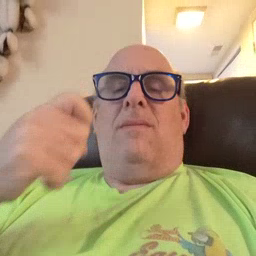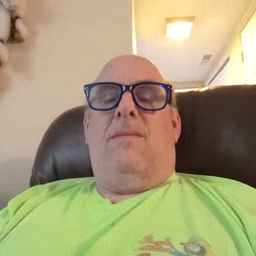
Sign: fast